Interaction volume radius: 10 \u00c5
Interaction volume height: 25 \u00c5
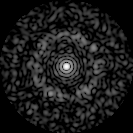
Disorder parameter: 0.8159